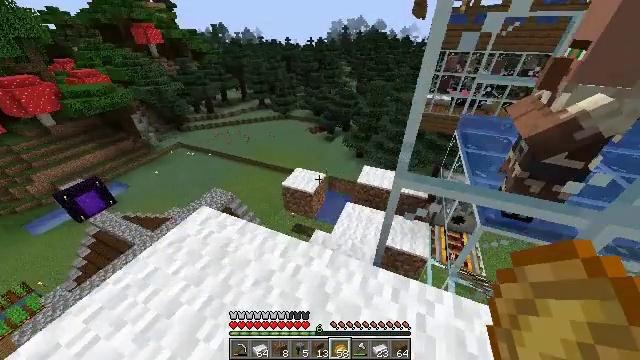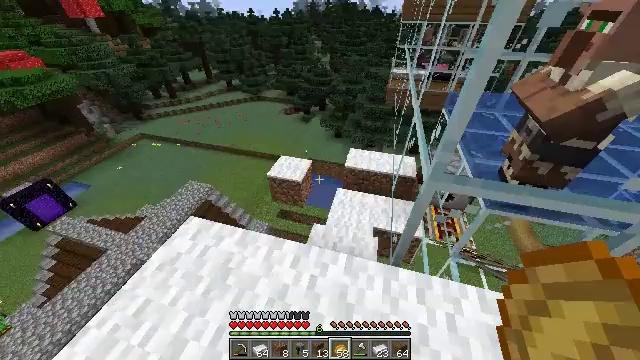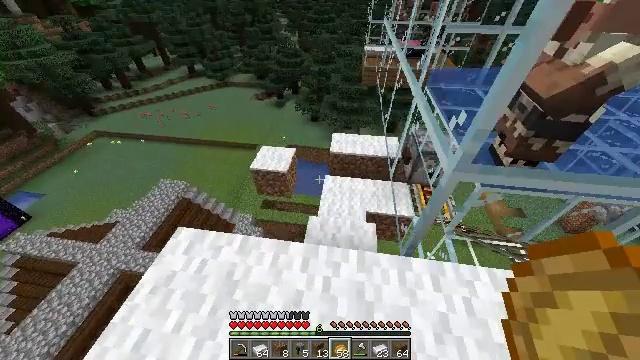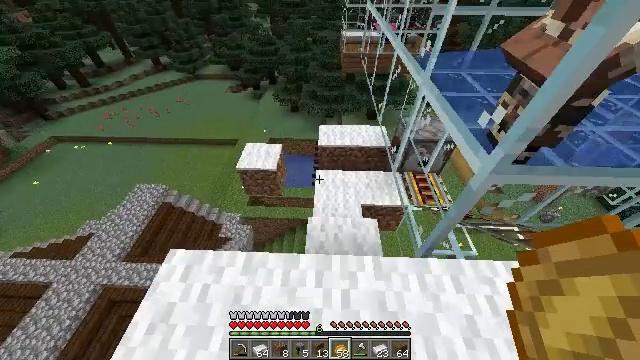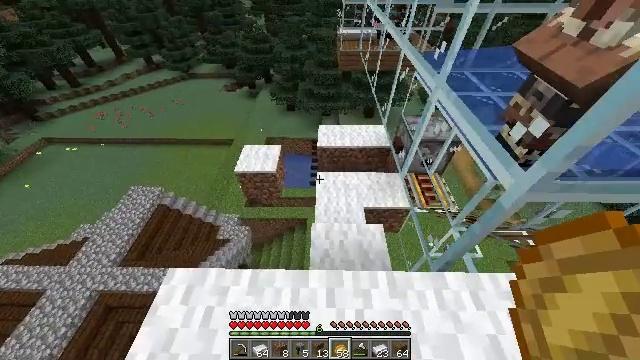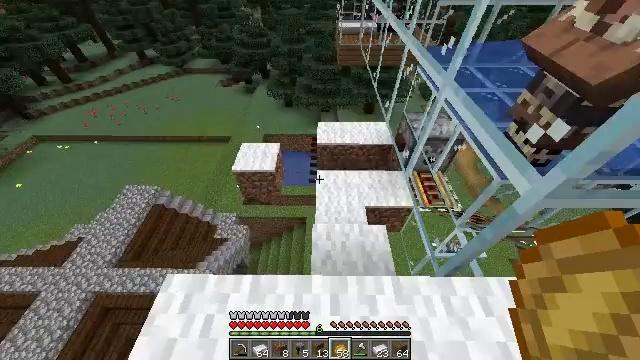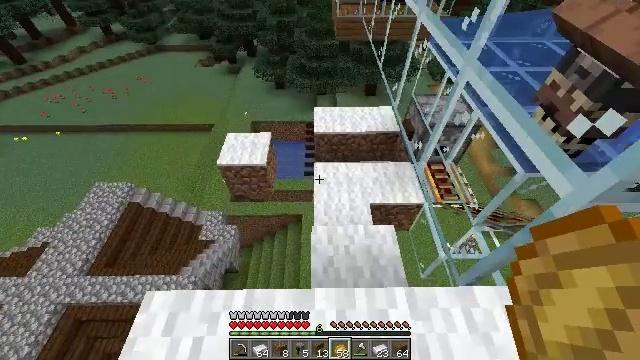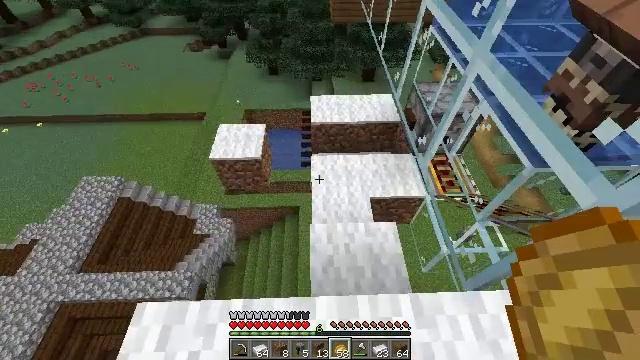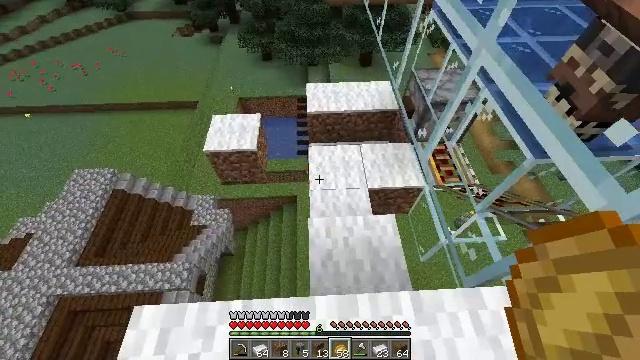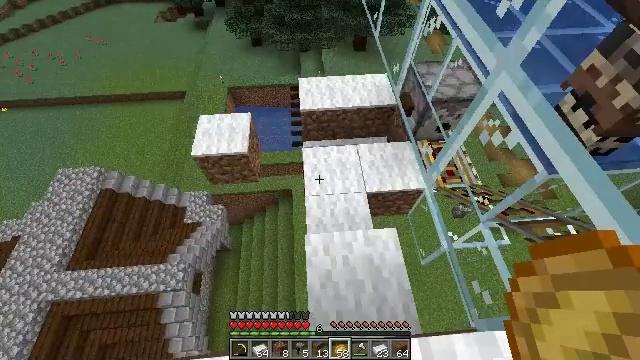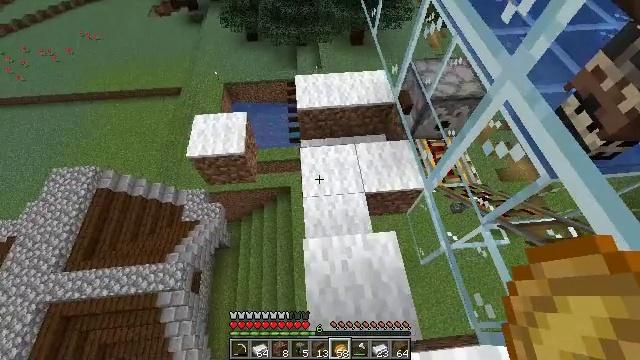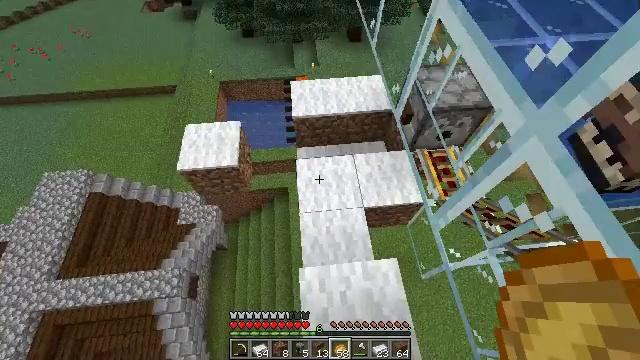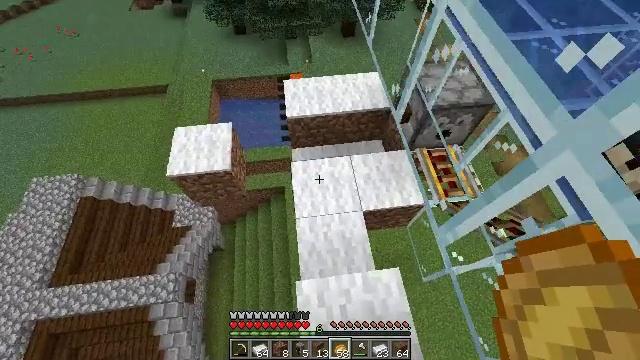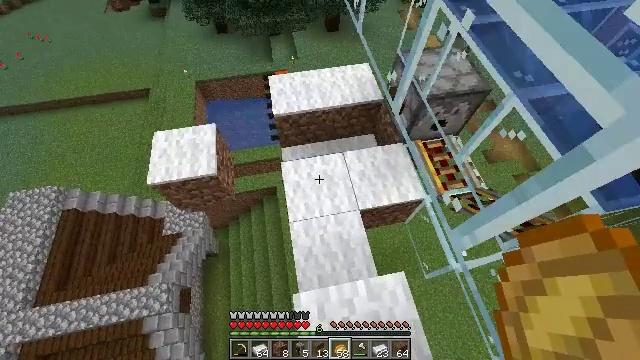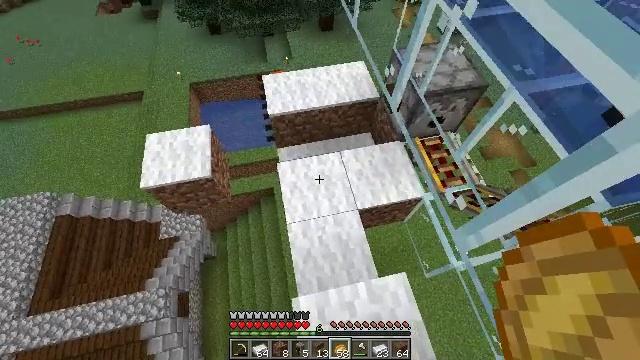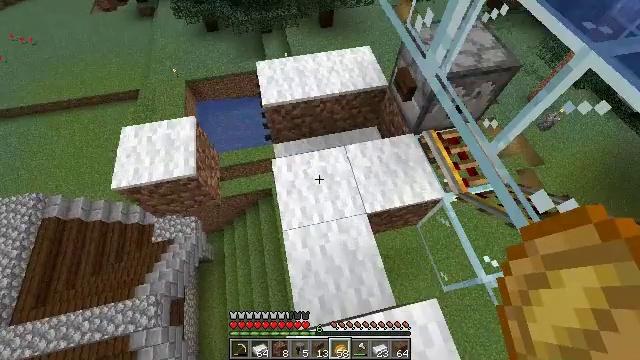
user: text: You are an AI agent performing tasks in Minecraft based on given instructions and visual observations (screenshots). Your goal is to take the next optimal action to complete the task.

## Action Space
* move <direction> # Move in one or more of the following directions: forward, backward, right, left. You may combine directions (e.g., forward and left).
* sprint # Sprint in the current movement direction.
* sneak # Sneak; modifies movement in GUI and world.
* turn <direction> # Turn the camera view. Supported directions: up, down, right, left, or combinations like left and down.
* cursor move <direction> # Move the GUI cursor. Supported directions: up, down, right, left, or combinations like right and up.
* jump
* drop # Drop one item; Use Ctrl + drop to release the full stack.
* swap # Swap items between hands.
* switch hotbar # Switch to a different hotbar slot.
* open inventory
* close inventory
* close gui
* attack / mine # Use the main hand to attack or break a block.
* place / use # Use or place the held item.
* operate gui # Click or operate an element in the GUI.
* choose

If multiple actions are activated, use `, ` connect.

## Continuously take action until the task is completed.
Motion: motion action
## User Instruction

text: Mine the smithing table.
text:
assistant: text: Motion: move forward and move left, turn right and down
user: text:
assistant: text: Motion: move forward and move left, turn right and down
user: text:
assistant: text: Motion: move forward, turn right and down
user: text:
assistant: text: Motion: turn right
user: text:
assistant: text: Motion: no_op
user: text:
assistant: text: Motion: turn right and down
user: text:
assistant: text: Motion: move forward, turn right and down
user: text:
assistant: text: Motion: move forward, turn right and down
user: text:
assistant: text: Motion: move forward, turn right and down
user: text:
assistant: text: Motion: move forward, turn down
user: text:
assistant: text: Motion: move forward
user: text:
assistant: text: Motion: move forward, turn right
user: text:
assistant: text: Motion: move forward, turn right
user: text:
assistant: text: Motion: move forward, turn right
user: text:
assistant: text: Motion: move forward
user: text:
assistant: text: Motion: move forward
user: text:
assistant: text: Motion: move forward
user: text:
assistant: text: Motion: move forward
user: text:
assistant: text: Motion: move forward
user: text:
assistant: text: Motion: move forward, turn right
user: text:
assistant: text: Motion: move forward and move left, turn right
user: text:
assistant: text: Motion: move forward and move left, turn right
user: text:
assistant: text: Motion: move forward and move left, turn right
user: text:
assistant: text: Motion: move forward and move left, turn right
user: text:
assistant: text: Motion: move forward and move left, turn right
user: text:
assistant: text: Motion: move forward and move left, turn right
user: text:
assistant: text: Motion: move forward and move left, turn right and up
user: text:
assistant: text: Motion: turn right and up
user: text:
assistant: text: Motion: turn right and up
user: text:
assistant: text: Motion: turn right and up